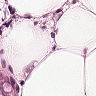
Metastatic tissue present: no